Question: I am trying to integrate the Turtle module into an interface I have created with TKInter, currently I have a canvas where I would like for the turtle to draw to (see example 1). However I am lost in how to get the draw to it.

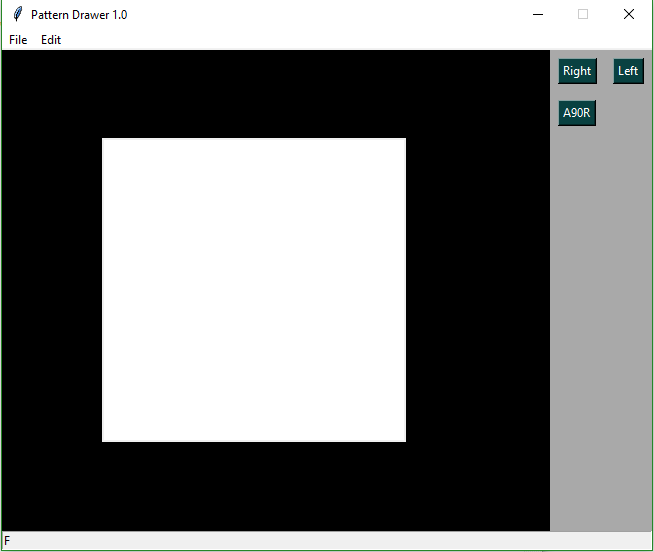
Answer: Try this:
'''
import turtle
import tkinter as tk
def forward():
t.forward(100)
def back():
t.back(100)
def left():
t.left(90)
def right():
t.right(90)
root = tk.Tk()
canvas = tk.Canvas(master = root, width = 500, height = 500)
canvas.pack()
t = turtle.RawTurtle(canvas)
t.pencolor("#ff0000") # Red
t.penup() # Regarding one of the comments
t.pendown() # Regarding one of the comments
tk.Button(master = root, text = "Forward", command = forward).pack(side = tk.LEFT)
tk.Button(master = root, text = "Back", command = back).pack(side = tk.LEFT)
tk.Button(master = root, text = "Left", command = left).pack(side = tk.LEFT)
tk.Button(master = root, text = "Right", command = right).pack(side = tk.LEFT)
root.mainloop()
'''
I have never used this module before but what I have written seems to do what you want.
- <URL>